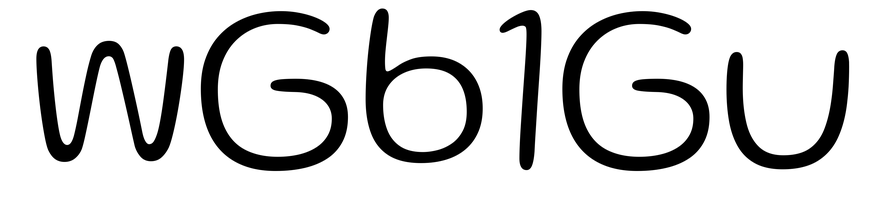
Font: Gluten_ExtraLight